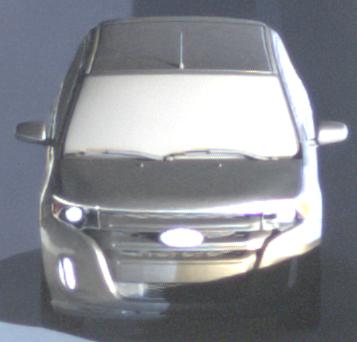
Make: Ford
Model: Edge
Detailed model: Gen. 1 Facelift
Model produced from: 2010
Model produced until: 2015
Doors: 5
Color: gray
Road condition: dry road
Daytime: night
Contrast: high contrast